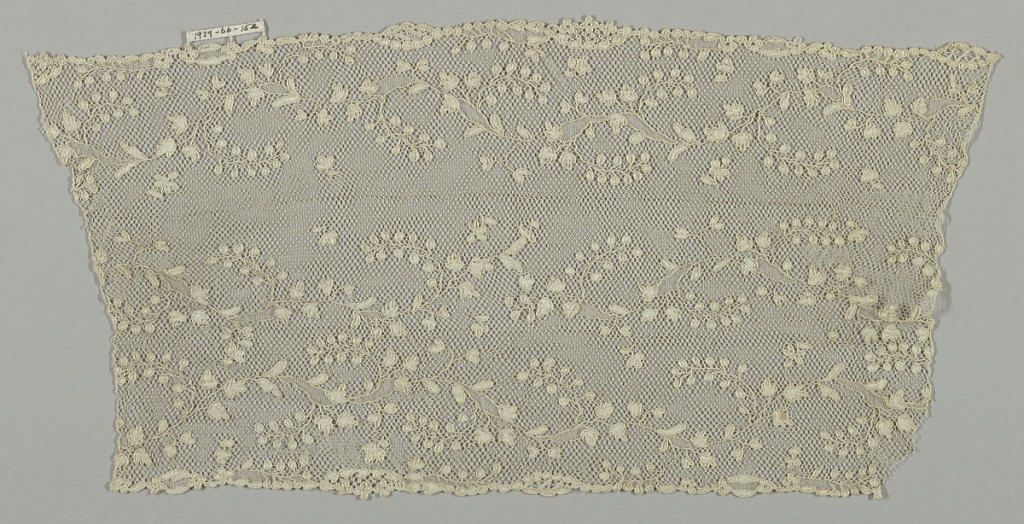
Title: Trimming
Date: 18th century
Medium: linen Technique: needle lace, six-sided reworked grounds.
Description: Serpentine floral pattern.